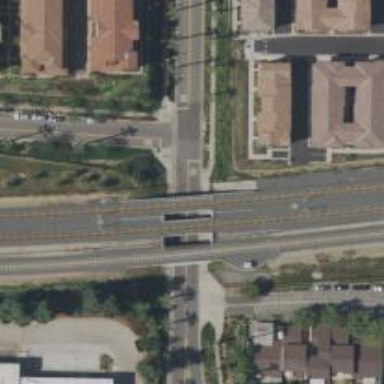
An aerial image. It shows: Bridge for light rail electrified with contact line.